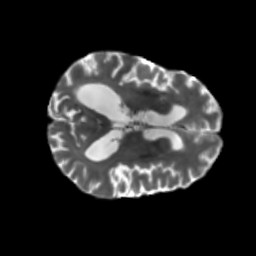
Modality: T2w
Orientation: axial
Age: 75
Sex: male
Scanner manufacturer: siemens
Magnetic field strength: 3 T
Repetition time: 5.25 s
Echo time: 0.08 s